二年级 · 算术
把这些笔每 5 支分成一组, 能平均分成 ( ) 组, 。

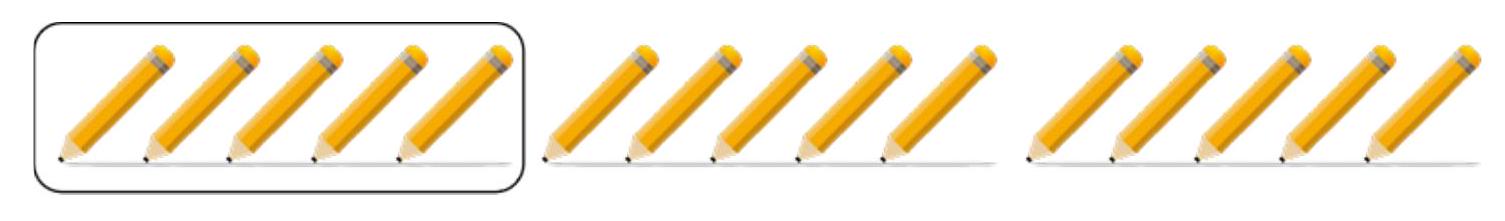
答案: 3